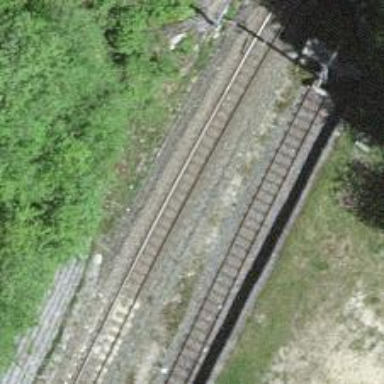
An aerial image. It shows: Narrow-gauge railway track with 1 electrified contact line.